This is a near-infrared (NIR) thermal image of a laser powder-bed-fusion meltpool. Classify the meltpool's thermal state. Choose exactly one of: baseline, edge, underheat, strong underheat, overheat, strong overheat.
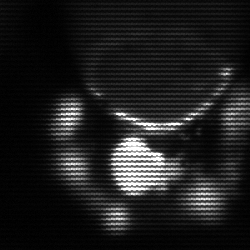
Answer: edge